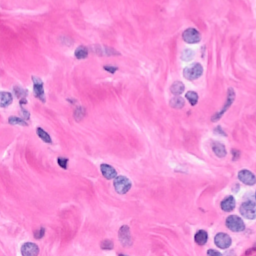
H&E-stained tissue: Breast